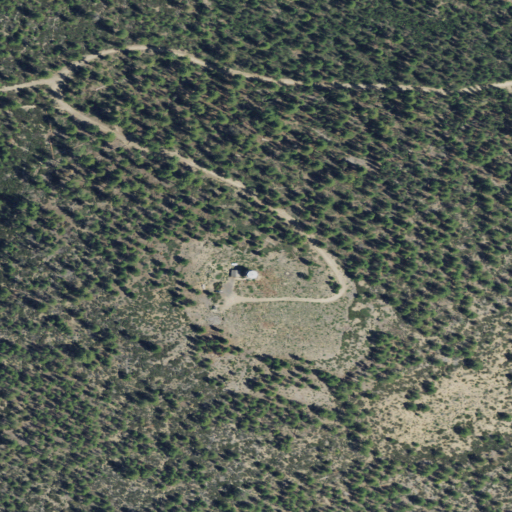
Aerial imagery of mountain in Oregon named Spring Butte containing evergreen forest, shrub, and low intensity development